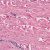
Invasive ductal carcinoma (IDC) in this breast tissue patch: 1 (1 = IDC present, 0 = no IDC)